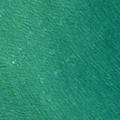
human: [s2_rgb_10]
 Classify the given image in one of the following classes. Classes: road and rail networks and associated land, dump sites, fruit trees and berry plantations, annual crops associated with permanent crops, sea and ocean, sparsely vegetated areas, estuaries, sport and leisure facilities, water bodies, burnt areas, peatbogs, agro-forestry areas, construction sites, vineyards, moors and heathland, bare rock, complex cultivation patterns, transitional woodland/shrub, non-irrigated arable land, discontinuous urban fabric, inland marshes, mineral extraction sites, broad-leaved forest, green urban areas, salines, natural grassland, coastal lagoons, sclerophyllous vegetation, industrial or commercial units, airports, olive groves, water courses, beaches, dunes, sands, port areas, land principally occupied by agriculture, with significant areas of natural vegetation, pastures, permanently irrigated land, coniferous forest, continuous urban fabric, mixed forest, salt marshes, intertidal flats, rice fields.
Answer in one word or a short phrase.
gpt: sea and ocean